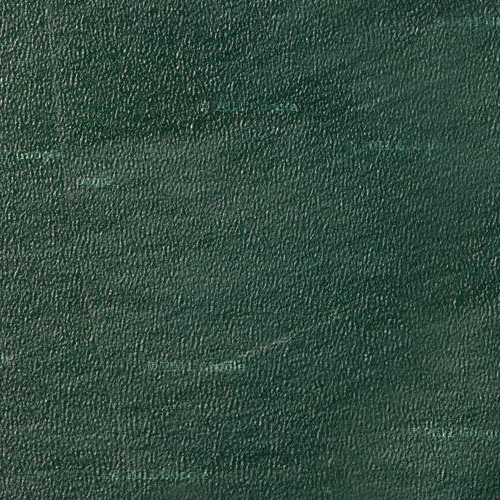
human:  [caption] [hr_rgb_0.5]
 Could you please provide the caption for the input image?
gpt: This is a part of ocean with deep green water .

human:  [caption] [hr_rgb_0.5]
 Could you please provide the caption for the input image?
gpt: This is a part of deep green sparkling sea .

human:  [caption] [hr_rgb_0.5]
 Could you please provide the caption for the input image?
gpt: This is a part of deep green sparkling sea .

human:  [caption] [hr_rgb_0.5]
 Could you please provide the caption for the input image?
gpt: A part of ocean with deep green waters .

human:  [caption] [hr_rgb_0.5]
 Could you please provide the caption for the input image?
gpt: This is a part of ocean with deep green water shining .